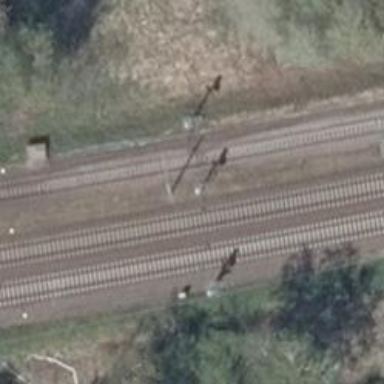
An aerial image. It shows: Railway signal.